Question: I made an app which plays the song on clicking on the image of artist.(see image attached). Each artist image is implemented on button and on clicking this button, a function is being called which first downloads and then plays the song. I passed this method(function) in a thread but problem is that every time when I click on the image of artist(button) new threads starts running and then multiple songs gets started playing concurrently. How can I use "NSOperation and NSOperationQueue" so that only one song will run at a time . Please help.
Thanks in advance

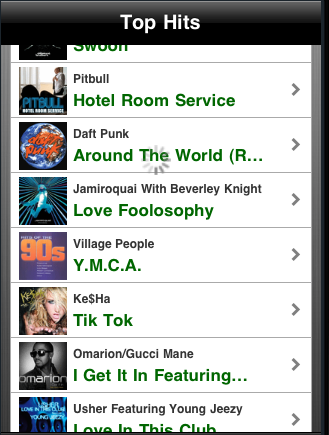
Answer: 'NSOperation' and 'NSOperationQueue' aren't going to directly solve your problem.
If I were pursuing a dead simple approach, I would have a global 'AudioPlayer' object that has a method 'startPlaying:' whose argument is the song to play (represented however needed; URL, NSData, whatever you need).
In that method, I'd stop playing whatever is currently playing and start the new track.
If I remember correctly, I don't think you even need a thread for this; the audio APIs are generally quite adept at taking care of playback in the background.
In any case, if you do need a thread, then I'd hide that thread in my 'AudioPlayer' object and let it take care of telling the music to stop/start playing in said thread. A queue of some kind -- operation or GCD -- could be used for that, yes.